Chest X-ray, PA view. Patient: 62 years old, sex M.
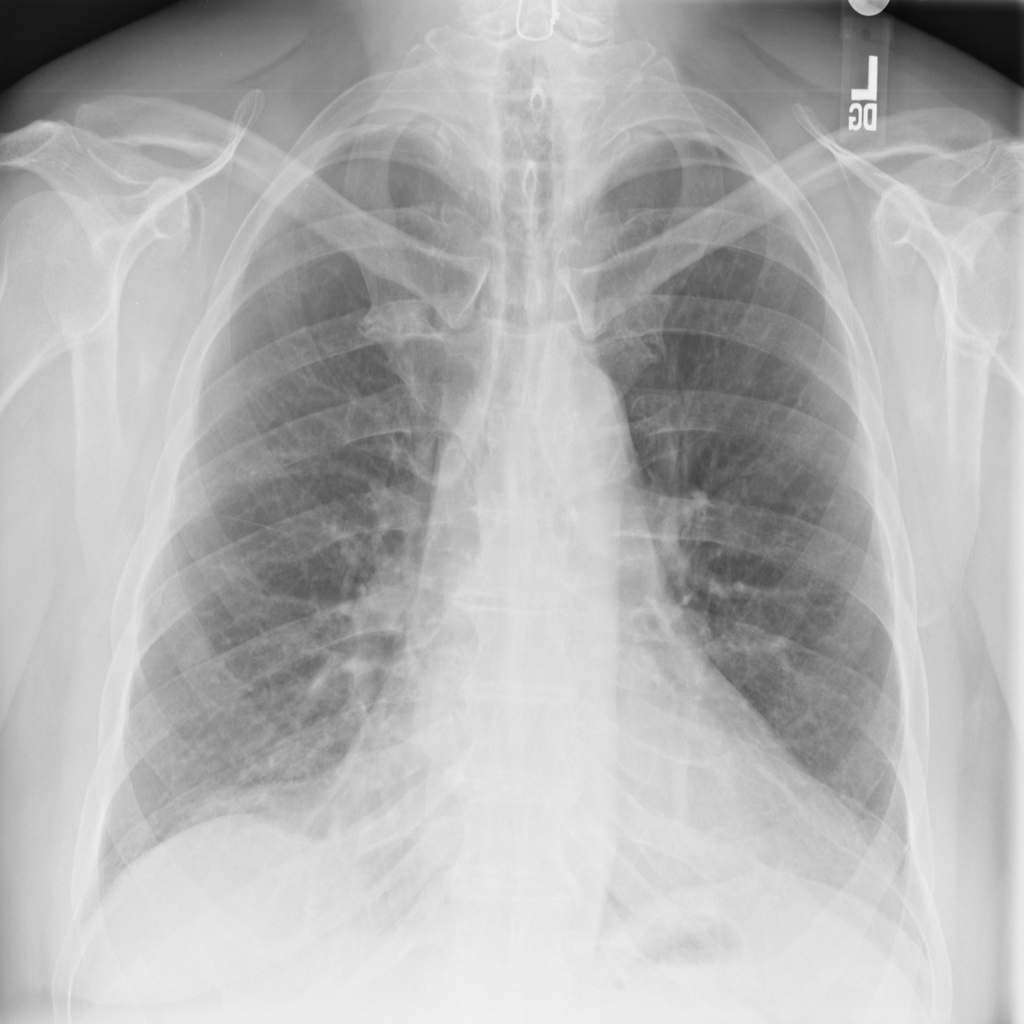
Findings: No Finding